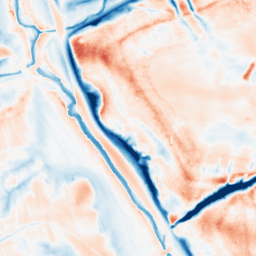
Category: multiscale
Decomposition family: dog_multiscale
Decomposition parameters: sigma_ratio: 1.6
n_scales: 6
base_sigma: 0.5
Upsampling method: bicubic
Upsampling parameters: scale: 8
Upsampling scale: 8